Field crop: tomato
Growth stage: 1
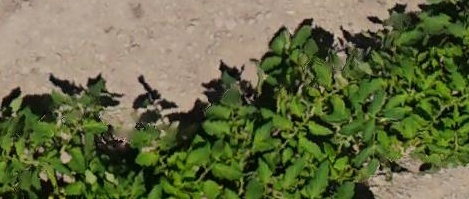
Species: tomato